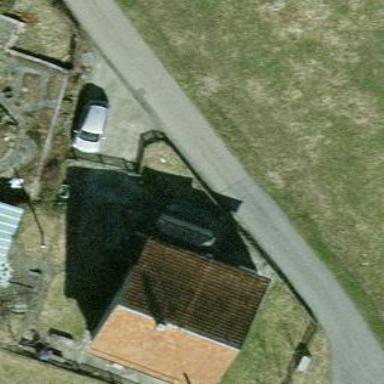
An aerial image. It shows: Simple and straightforward house.